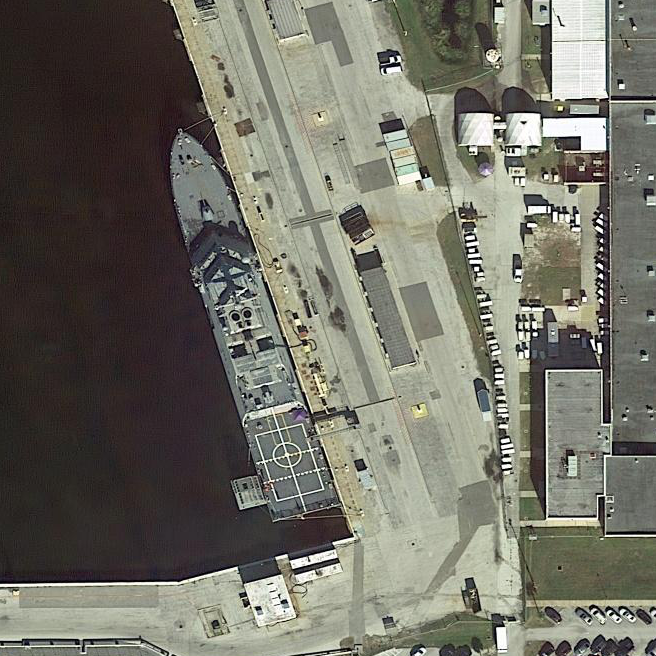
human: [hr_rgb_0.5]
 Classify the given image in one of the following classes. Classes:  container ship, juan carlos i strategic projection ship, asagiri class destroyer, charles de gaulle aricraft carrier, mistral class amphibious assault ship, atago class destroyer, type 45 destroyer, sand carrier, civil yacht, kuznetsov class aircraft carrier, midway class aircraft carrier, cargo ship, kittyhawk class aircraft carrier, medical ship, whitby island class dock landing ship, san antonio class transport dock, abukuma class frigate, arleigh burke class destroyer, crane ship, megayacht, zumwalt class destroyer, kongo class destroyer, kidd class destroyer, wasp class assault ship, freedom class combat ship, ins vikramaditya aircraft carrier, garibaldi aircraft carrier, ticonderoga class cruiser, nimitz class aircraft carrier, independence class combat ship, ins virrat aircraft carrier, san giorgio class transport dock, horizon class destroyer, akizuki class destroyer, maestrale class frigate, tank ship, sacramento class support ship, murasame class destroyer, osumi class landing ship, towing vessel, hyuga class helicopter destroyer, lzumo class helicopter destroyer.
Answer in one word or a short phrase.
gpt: Freedom class combat ship